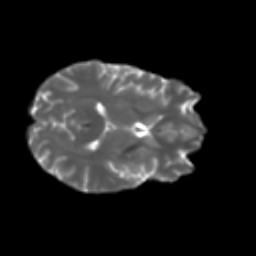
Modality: T2w
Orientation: axial
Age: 51
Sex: female
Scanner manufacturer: ge
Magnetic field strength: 3 T
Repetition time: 7.8 s
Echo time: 0.0606 s